Question: It's relatively simple using 'grid.arrange' in the 'gridExtra' package to arrange multiple plots in a matrix, but how can you arrange plots (the ones I'm working on are from 'ggplot2') when some plots are intended to be larger than others? In base, I can use 'layout()' such as in the example below:
'''
nf <- layout(matrix(c(1,1,1,2,3,1,1,1,4,5,6,7,8,9,9), byrow=TRUE, nrow=3))
layout.show(nf)
'''
what is the equivalent for 'ggplot' plots?

Some plots for inclusion
'''
library(ggplot2)
p1 <- qplot(x=wt,y=mpg,geom="point",main="Scatterplot of wt vs. mpg", data=mtcars)
p2 <- qplot(x=wt,y=disp,geom="point",main="Scatterplot of wt vs disp", data=mtcars)
p3 <- qplot(wt,data=mtcars)
p4 <- qplot(wt,mpg,data=mtcars,geom="boxplot")
p5 <- qplot(wt,data=mtcars)
p6 <- qplot(mpg,data=mtcars)
p7 <- qplot(disp,data=mtcars)
p8 <- qplot(disp, y=..density.., geom="density", data=mtcars)
p9 <- qplot(mpg, y=..density.., geom="density", data=mtcars)
'''
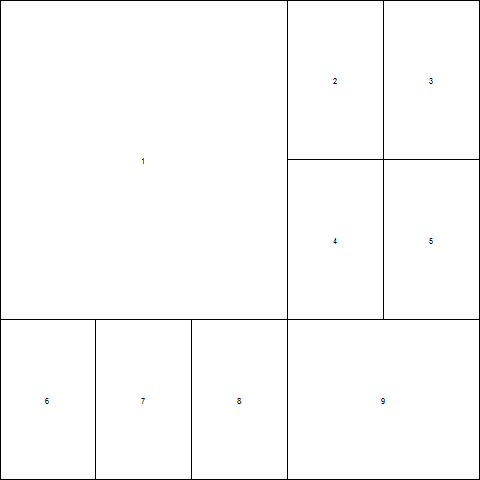
Answer: I appreciate all the other answers, but Didzis Elferts's comment on the OP connected to <URL> that I found easiest to implement.
'''
library(ggplot2)
p1 <- qplot(x=wt,y=mpg,geom="point",main="Scatterplot of wt vs. mpg", data=mtcars)
p2 <- qplot(x=wt,y=disp,geom="point",main="Scatterplot of wt vs disp", data=mtcars)
p3 <- qplot(wt,data=mtcars)
p4 <- qplot(wt,mpg,data=mtcars,geom="boxplot")
p5 <- qplot(wt,data=mtcars)
p6 <- qplot(mpg,data=mtcars)
p7 <- qplot(disp,data=mtcars)
p8 <- qplot(disp, y=..density.., geom="density", data=mtcars)
p9 <- qplot(mpg, y=..density.., geom="density", data=mtcars)
vplayout <- function(x, y) viewport(layout.pos.row = x, layout.pos.col = y)
grid.newpage()
pushViewport(viewport(layout = grid.layout(3, 5))) # 3 rows, 5 columns
print(p1, vp = vplayout(1:2, 1:3)) # the big plot covers rows 1:2 and cols 1:3
print(p2, vp = vplayout(1, 4))
print(p3, vp = vplayout(1, 5))
print(p4, vp = vplayout(2, 4))
print(p5, vp = vplayout(2, 5))
print(p6, vp = vplayout(3, 1))
print(p7, vp = vplayout(3, 2))
print(p8, vp = vplayout(3, 3))
print(p9, vp = vplayout(3, 4:5))
'''